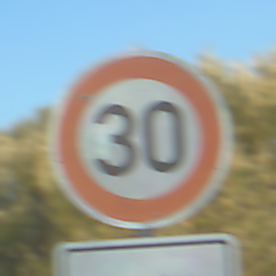
Verkehrszeichen: Geschwindigkeit30
Zusatzzeichen unten: HinweisDurchVerbaleAngabe6
Umgebung: Outdoor, RoadRail
Tageszeit: SunriseSunset
Wetter: Clear
Licht: Natural
Jahreszeit: NotSpecified
Kontrast: HighContrast